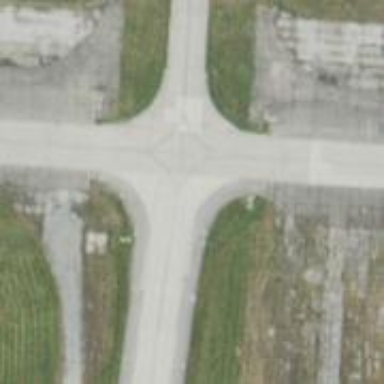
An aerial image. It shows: Image of taxiway at airport.